Field crop: maize
Growth stage: 2
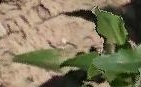
Species: maize